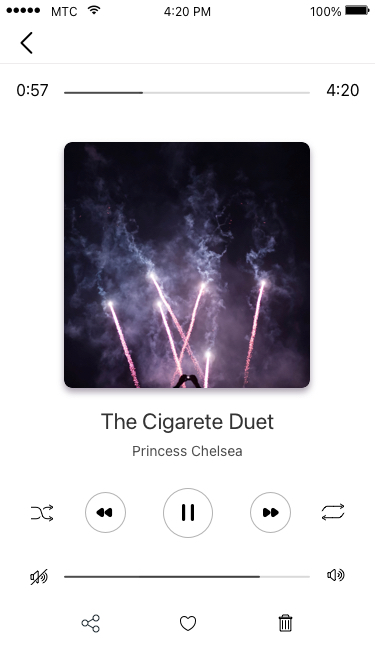
Text in this UI design:
Princess Chelsea
The Cigarete Duet
4:20
0:57